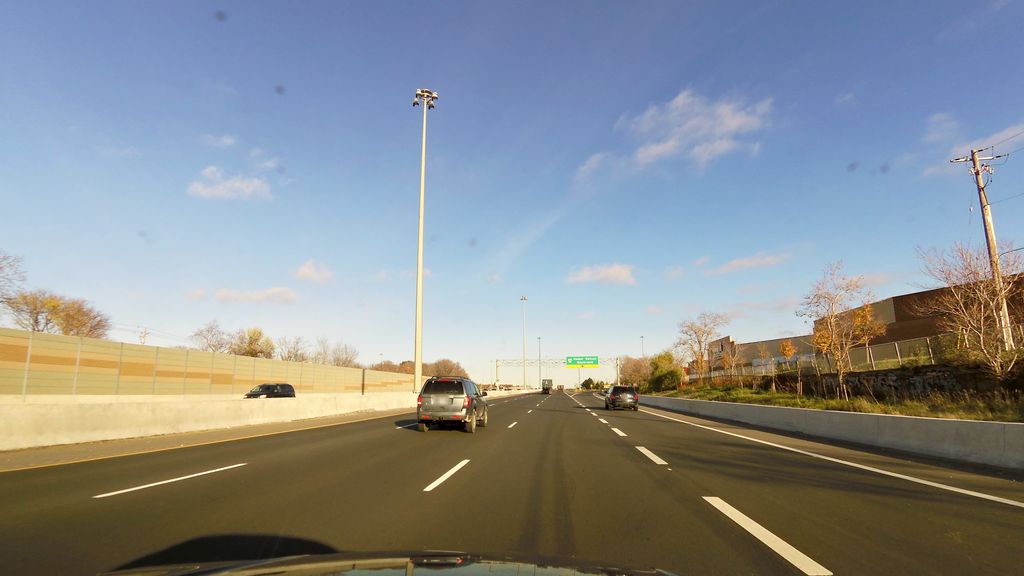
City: kitchener-waterloo